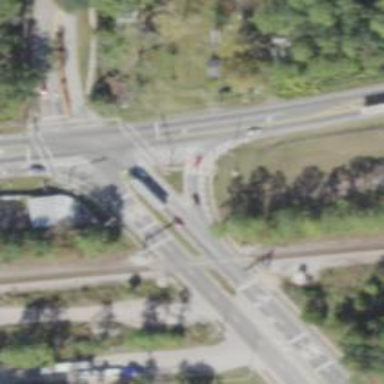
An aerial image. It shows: Marked road crossing.